Question: Find the area of the following quadrilateral, where all points are on integers. The result is rounded to 1 decimal place
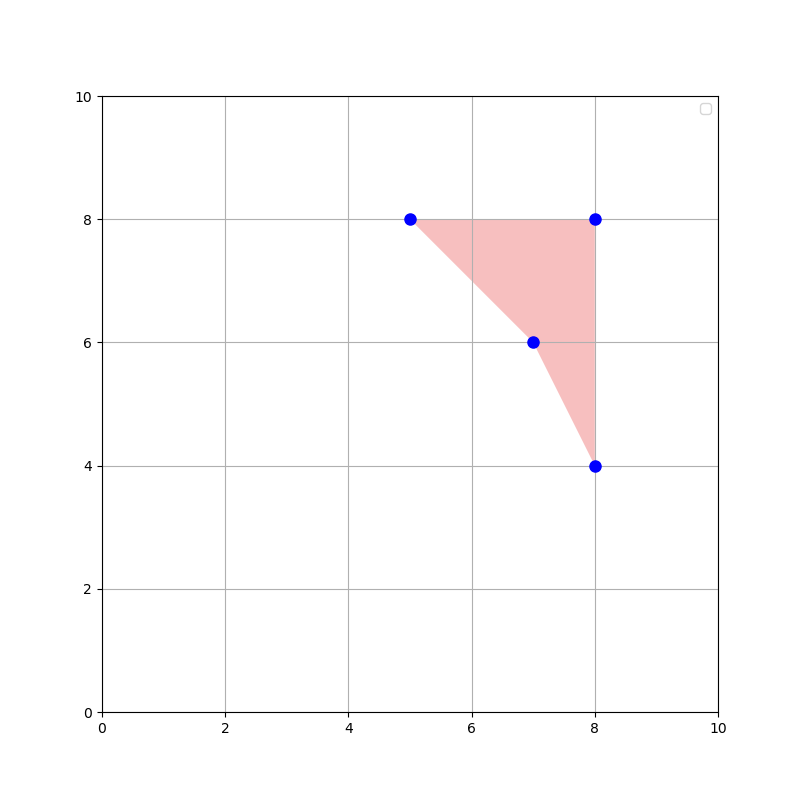
Answer: 5.0